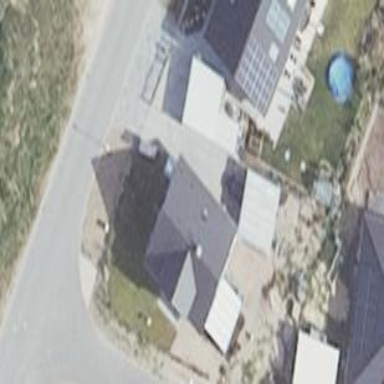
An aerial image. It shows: Simple and straightforward house.